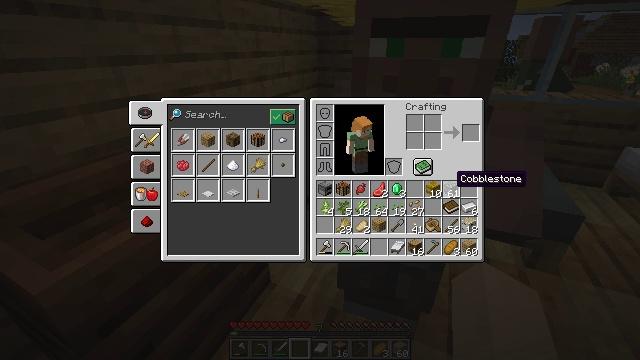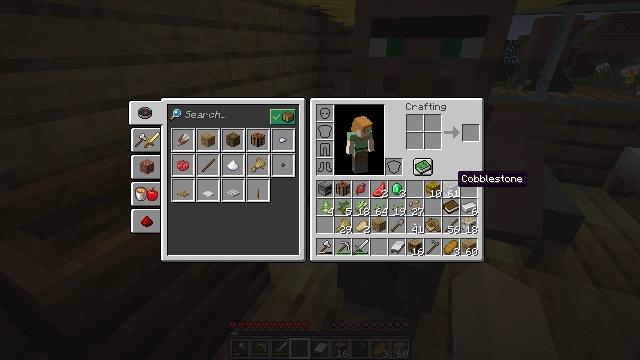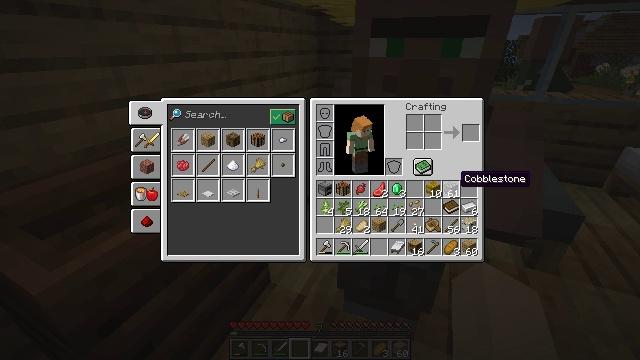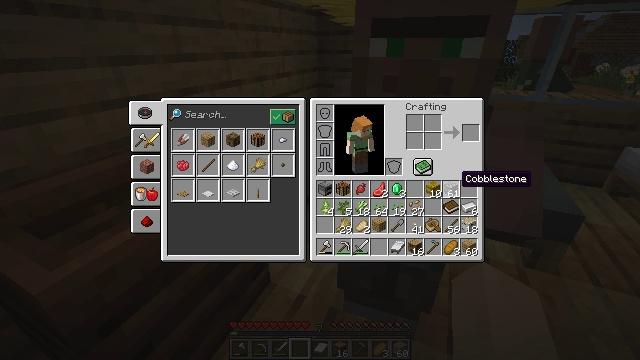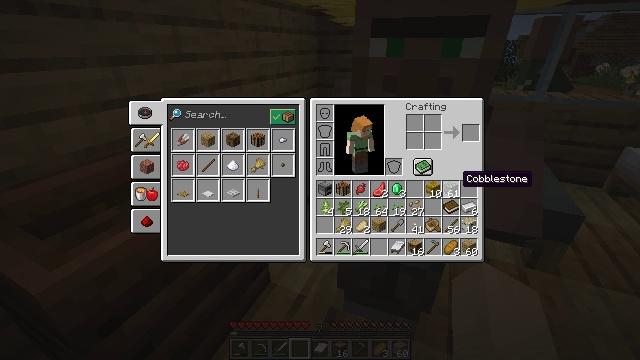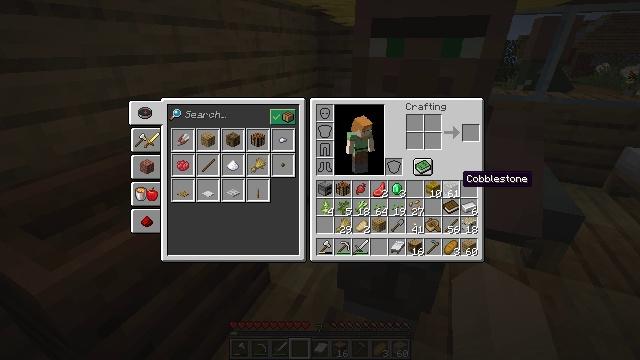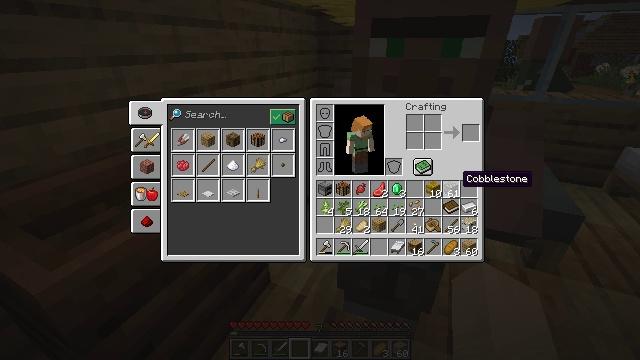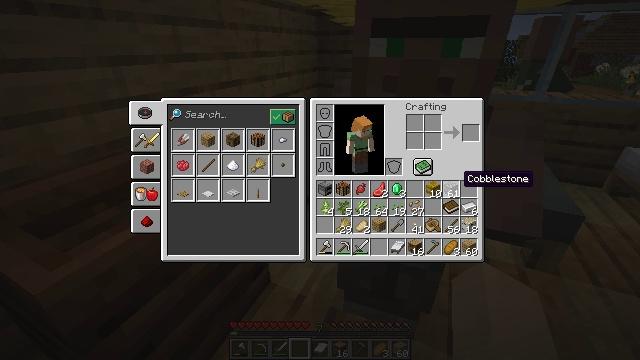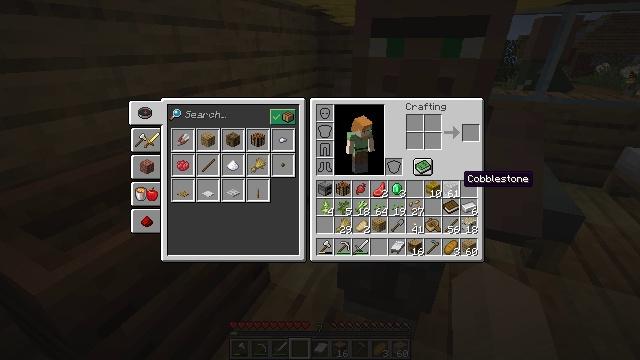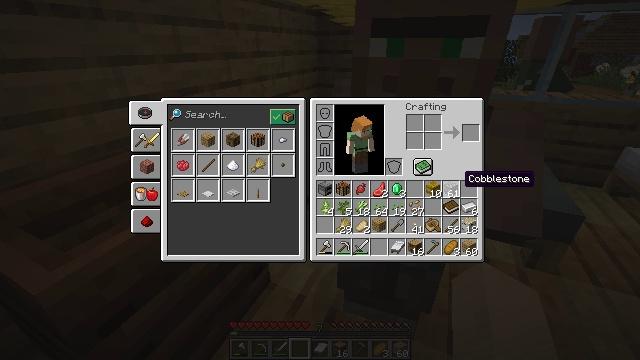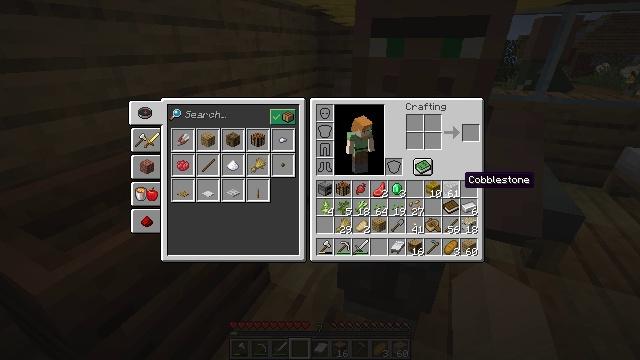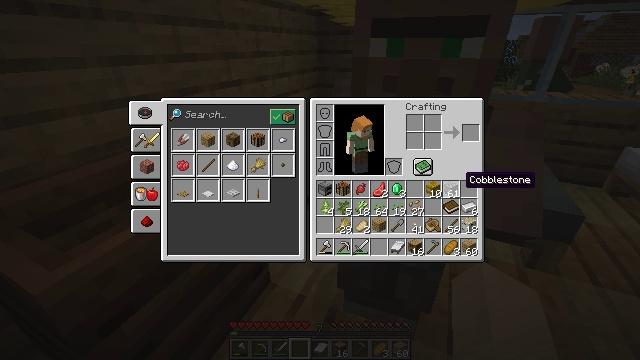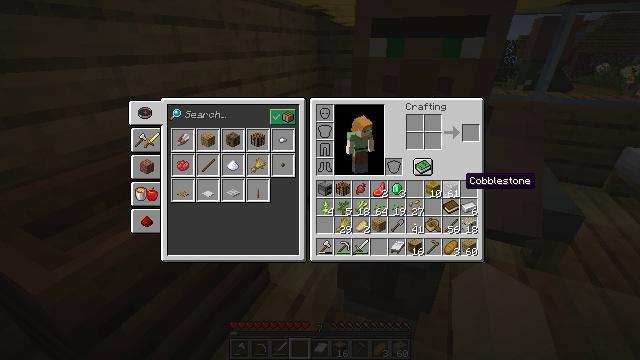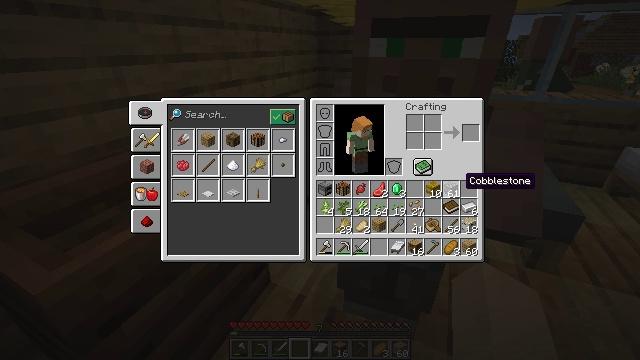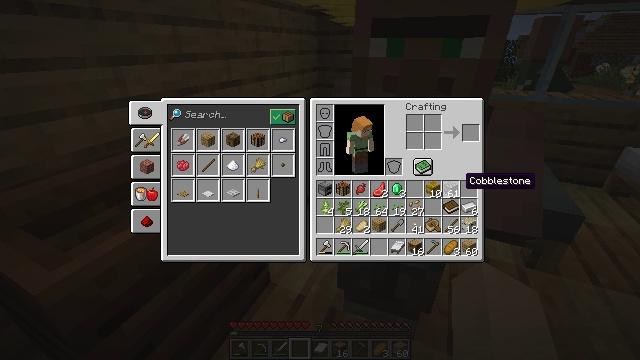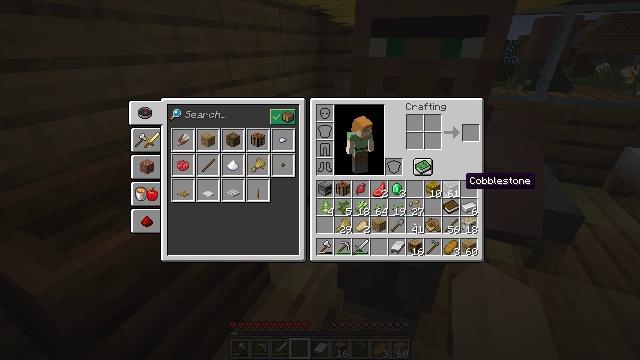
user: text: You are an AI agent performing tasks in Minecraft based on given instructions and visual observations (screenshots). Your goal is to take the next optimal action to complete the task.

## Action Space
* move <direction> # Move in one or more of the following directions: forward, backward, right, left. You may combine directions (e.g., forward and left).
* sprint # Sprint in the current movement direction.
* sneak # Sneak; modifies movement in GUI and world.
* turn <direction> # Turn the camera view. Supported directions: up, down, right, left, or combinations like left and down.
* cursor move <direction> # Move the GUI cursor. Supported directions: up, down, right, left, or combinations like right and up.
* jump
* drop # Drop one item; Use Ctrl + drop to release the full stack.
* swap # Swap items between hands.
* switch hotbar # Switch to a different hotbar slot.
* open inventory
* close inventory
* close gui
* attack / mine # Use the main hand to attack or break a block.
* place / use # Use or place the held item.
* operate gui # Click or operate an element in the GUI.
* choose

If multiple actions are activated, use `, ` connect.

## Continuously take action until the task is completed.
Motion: motion action
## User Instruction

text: Left click on the fletching table to mine it.
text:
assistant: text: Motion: no_op
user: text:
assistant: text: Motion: no_op
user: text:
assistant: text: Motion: no_op
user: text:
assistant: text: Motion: no_op
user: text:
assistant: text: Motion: no_op
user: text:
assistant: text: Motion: no_op
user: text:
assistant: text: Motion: no_op
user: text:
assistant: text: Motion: no_op
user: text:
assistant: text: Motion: no_op
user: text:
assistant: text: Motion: no_op
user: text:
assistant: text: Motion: no_op
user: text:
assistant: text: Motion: no_op
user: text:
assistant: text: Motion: no_op
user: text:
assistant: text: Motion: no_op
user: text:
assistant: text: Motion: no_op
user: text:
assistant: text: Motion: no_op
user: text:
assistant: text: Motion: no_op
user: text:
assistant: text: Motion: no_op
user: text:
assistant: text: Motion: no_op
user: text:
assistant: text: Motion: no_op
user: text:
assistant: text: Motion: no_op
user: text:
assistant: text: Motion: no_op
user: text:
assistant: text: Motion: no_op
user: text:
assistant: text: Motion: no_op
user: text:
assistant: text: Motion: no_op
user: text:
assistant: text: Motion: no_op
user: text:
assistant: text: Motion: no_op
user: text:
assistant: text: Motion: no_op
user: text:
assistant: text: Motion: cursor move right
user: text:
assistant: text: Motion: cursor move right